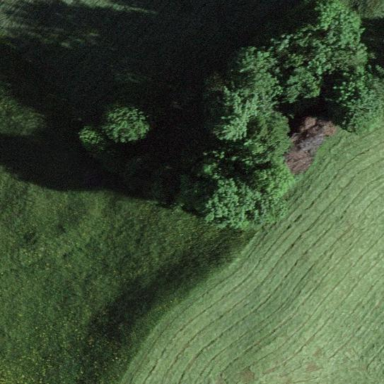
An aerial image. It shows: Group of trees in natural setting.